Question: I'm trying to convert table string (like csv) to html table.
My code works fine with simple table but when it merged row and column it fails. so how do i can use rowspan and column span in the script?
'''
<!DOCTYPE html>
<html ng-app="" ng-controller="myCtrl">
<style>
table, th, td {
border: 1px solid black;
padding:5px;
}
table {
border-collapse: collapse;
margin:10px;
}
</style>
<body>
<button ng-click="processData(allText)">
Display CSV as Data Table
</button>
<div id="divID">
<table>
<tr ng-repeat="x in data">
<td ng-repeat="y in x">{{ y }}</td>
</tr>
</table>
</div>
<div>
<table>
</table>
</div>
'''
JS
'''
<script>
function myCtrl($scope, $http) {
$scope.allText="Series |Wire Range
(AWG) |"+
"Wire Type |FW |Voltage
(V) |Current
(A) |"+
"UG |CA |
SL-6100 RS#2|26 16, SOL,
Unprepared |"+
"Cu RS#2|2 RS#2|300 RS#2|7 RS#2|B, D RS#2|"+
"2(105), 4 RS#2|
24 - 16, STR,
Unprepared |"+
"
Nominal Strip length: 9 - 10 mm CS#8|"+
"
Environmental - Maximum ambient temperature"+
" rating for CNR: 85 C CS#8|
";
$scope.processData = function(allText) {
// split content based on new line
var allTextLines = allText.split(/\|
|
/);
var headers = allTextLines[0].split('|');
var lines = [];
for ( var i = 0; i < allTextLines.length; i++) {
// split content based on comma
var data = allTextLines[i].split('|');
if (data.length == headers.length) {
var temp = [];
for ( var j = 0; j < headers.length; j++) {
temp.push(data[j]);
}
lines.push(temp);
}
};
$scope.data = lines;
};
}
</script>
<script src="//ajax.googleapis.com/ajax/libs/angularjs/1.2.15/angular.min.js"></script>
</body>
</html>
'''
RS#2 ---indicates rowspan of 2
cs#8 ---indicates colspan of 8
| ---is the dilimiter for cell
|
---for new line
and value in $scope.allText is CSV table string
so essentially i should get this table as output-

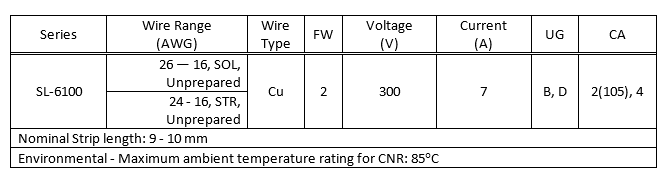
Answer: You can create an object with rows and cols so that you can use that as rowspan and colspan.
Like this
<URL>
'''
$scope.processData = function(allText) {
// split content based on new line
var allTextLines = allText.split(/\|
|
/);
var headers = allTextLines[0].split('|');
var lines = [];
var r,c;
for ( var i = 0; i < allTextLines.length; i++) {
// split content based on comma
var data = allTextLines[i].split('|');
if (data.length == headers.length) {
var temp = [];
for ( var j = 0; j < headers.length; j++) {
if(data[j].indexOf("RS") !== -1) {
r = data[j].split("#").reverse()[0];
}
else {
r = 0;
}
if(data[j].indexOf("CS") !== -1) {
c = data[j].split("#").reverse()[0];
}
else {
c = 0;
}
temp.push({"rows":r,"cols":c,"data":data[j]});
}
lines.push(temp);
}
}
alert(JSON.stringify(lines));
$scope.data = lines;
}
'''
You can add CS to your string and alter conditions as required in this code.